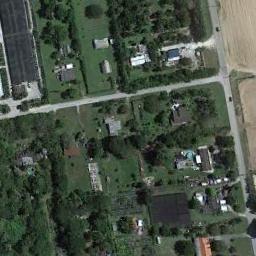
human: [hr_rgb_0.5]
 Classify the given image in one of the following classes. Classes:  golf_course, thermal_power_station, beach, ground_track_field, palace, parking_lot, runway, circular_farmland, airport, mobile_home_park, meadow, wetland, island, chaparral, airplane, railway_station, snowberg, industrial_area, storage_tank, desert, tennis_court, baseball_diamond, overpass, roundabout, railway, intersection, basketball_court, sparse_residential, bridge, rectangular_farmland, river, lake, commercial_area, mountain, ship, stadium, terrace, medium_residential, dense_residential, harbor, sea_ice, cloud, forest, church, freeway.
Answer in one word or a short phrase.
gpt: medium_residential